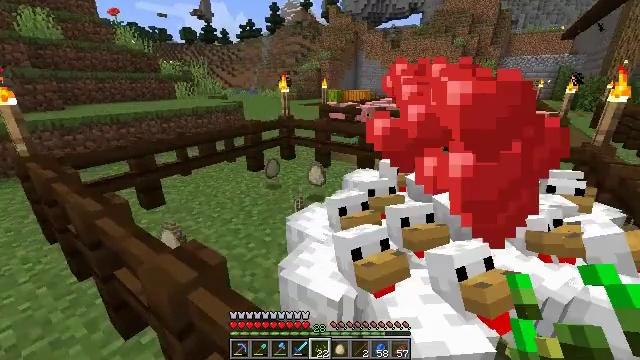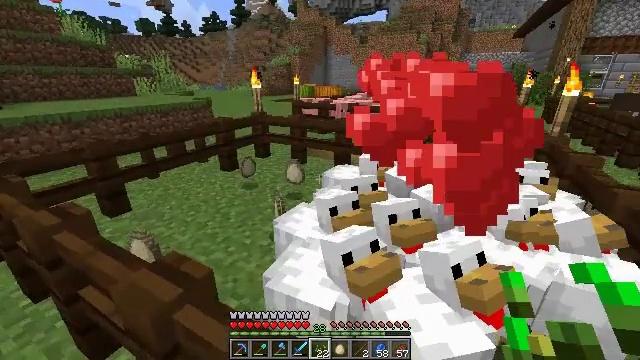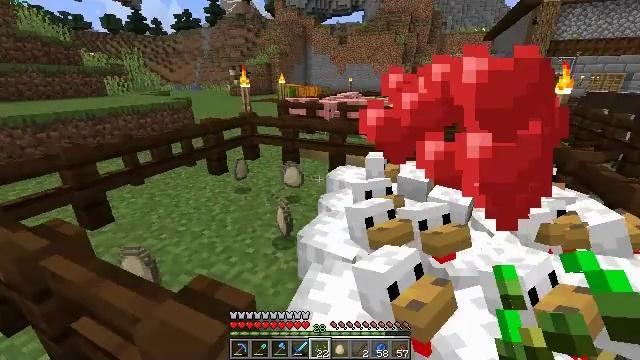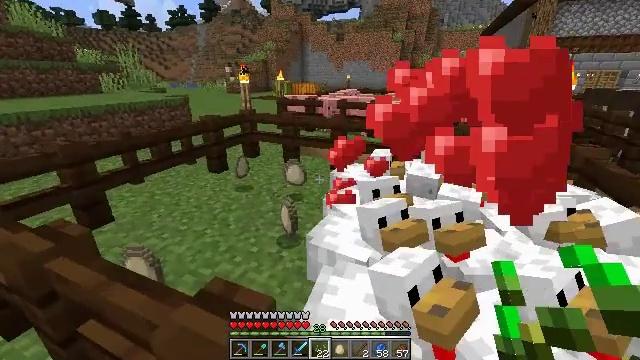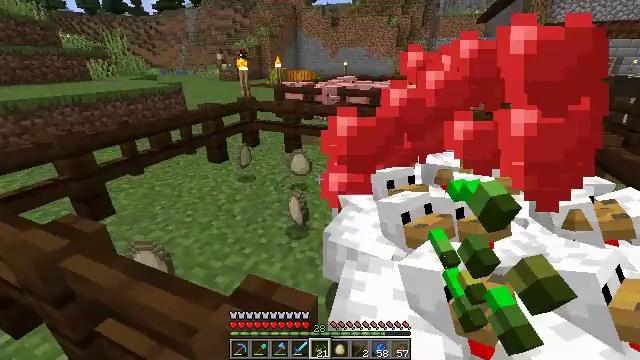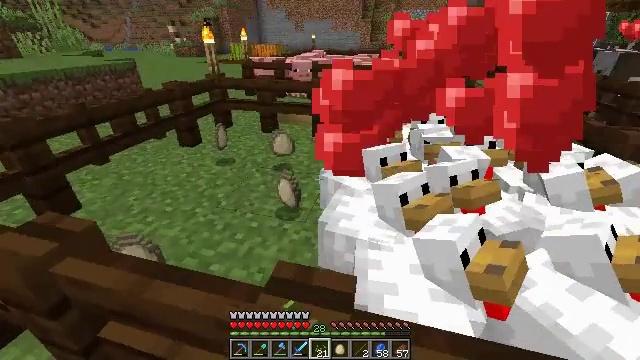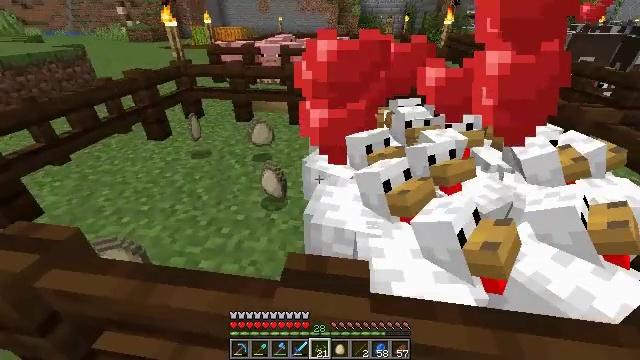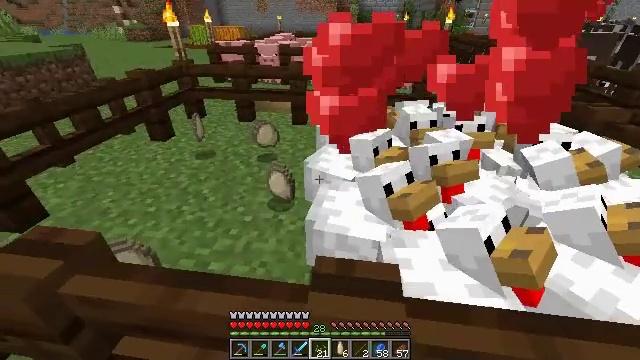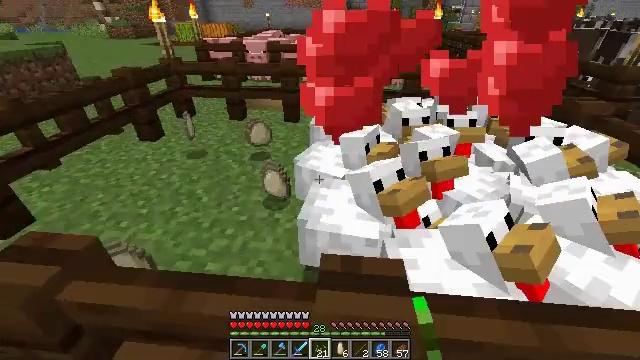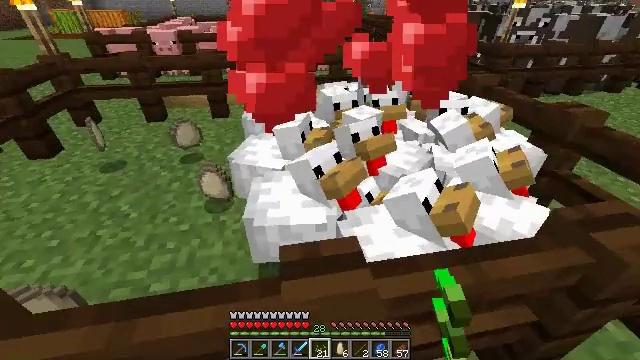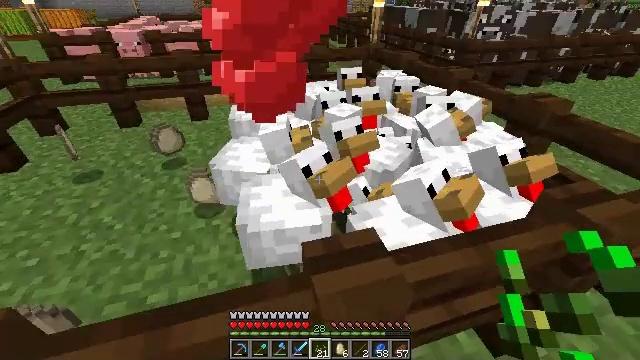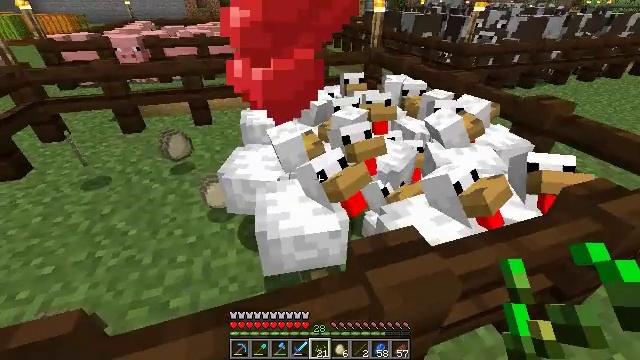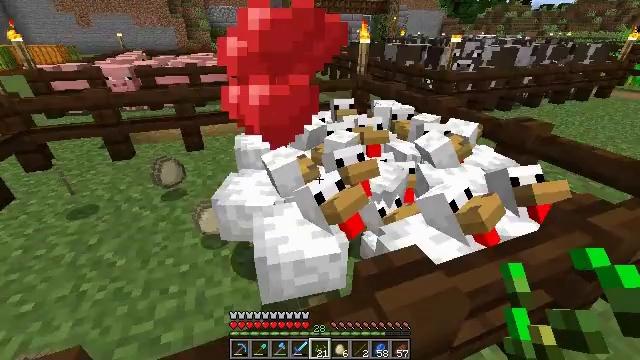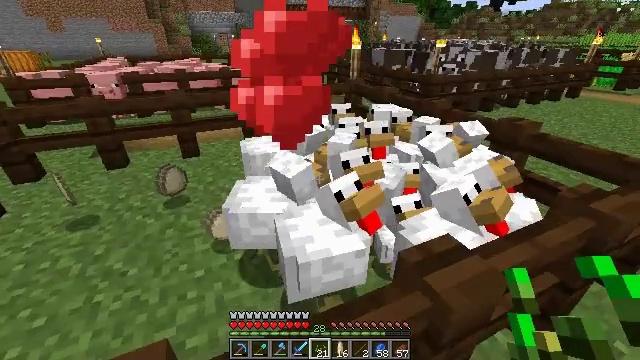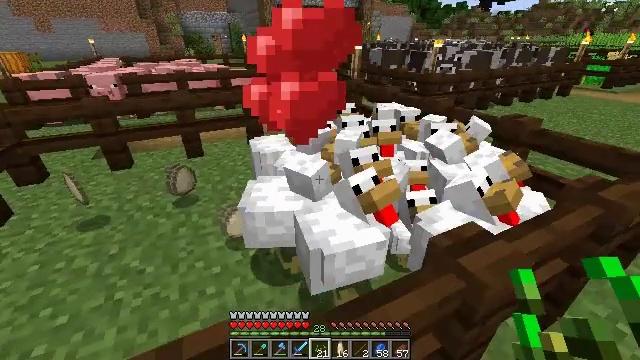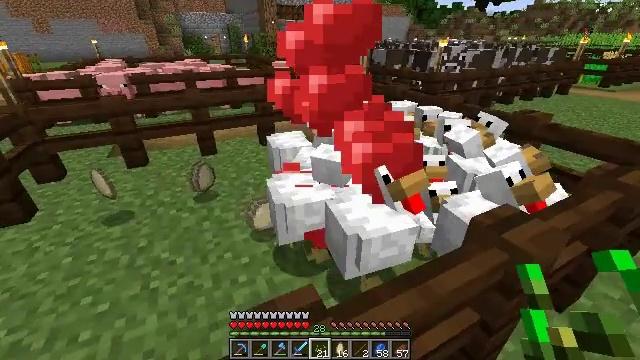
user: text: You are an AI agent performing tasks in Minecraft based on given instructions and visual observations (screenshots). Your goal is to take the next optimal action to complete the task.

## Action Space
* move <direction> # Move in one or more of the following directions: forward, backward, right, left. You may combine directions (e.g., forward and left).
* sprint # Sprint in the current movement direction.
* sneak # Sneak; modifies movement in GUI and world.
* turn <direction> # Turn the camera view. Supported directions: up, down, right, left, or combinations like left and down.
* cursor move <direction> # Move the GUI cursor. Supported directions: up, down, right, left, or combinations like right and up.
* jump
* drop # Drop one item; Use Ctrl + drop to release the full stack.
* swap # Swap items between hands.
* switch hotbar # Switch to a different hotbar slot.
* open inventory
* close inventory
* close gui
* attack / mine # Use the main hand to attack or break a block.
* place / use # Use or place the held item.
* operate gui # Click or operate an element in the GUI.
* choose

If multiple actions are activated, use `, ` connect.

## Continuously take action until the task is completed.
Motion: motion action
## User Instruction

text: Hunt animals.
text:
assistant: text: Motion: move forward and move left, turn right, use / place
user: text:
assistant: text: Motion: move forward and move left, turn right
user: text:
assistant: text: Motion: move forward and move left, use / place
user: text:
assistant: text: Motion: move forward, turn right and down, use / place
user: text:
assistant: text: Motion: move forward, turn right and down, use / place
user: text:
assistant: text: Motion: move forward, turn right and down, use / place
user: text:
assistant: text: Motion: move forward, use / place
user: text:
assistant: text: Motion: move forward, turn right, use / place
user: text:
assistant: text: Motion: move forward and move left, turn right and down
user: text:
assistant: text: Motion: move forward and move left, turn right, use / place
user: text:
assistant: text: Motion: move left, turn right, use / place
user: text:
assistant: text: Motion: move left, turn right and up, use / place
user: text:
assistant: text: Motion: move left, turn right
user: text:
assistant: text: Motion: move left, turn right, use / place
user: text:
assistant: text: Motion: move left, use / place
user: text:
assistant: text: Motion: move left, turn right and up, use / place
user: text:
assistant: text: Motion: move left
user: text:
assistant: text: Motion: move left, use / place
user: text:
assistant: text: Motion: move left, turn right, use / place
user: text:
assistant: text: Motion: move left, turn right and up, use / place
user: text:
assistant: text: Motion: move left, turn right and up
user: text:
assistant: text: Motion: move left, use / place
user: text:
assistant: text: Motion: move forward and move left, turn right, use / place
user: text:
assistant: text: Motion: move forward and move left, turn right and up, use / place
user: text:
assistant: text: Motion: move forward and move left
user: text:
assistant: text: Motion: move forward and move left, turn left and down
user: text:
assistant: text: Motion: move left
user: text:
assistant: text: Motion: move left
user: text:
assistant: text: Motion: move left
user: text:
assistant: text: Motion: move left